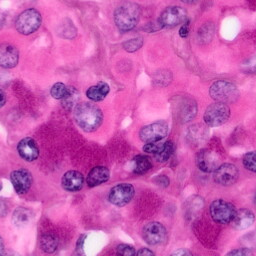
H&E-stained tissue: Pancreatic